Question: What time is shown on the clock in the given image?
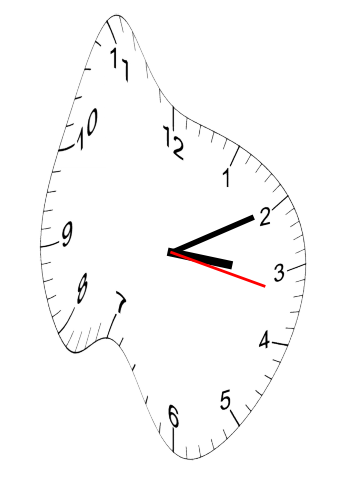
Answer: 03:10:17